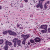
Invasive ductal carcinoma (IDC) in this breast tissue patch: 0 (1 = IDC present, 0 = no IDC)